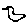
Label: bird